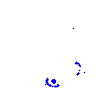
Particle: kaon